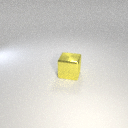
large yellow metal cube